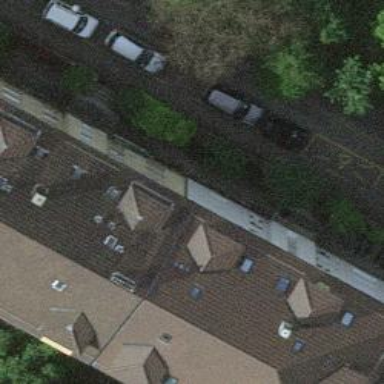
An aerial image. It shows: Hipped roof on residential building.